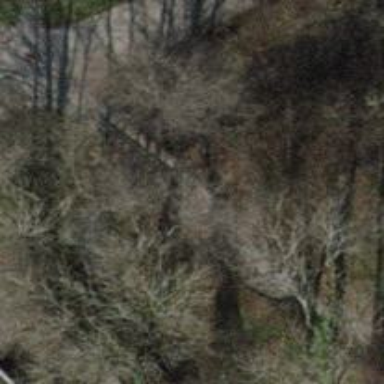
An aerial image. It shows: Path leading to bridge.